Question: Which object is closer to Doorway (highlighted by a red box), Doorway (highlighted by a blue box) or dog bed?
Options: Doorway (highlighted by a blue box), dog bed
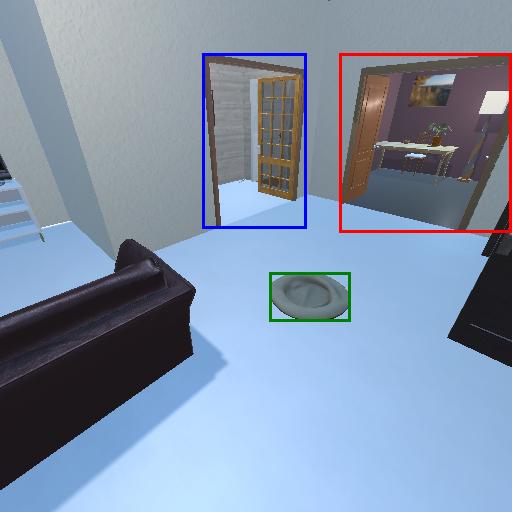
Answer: Doorway (highlighted by a blue box)